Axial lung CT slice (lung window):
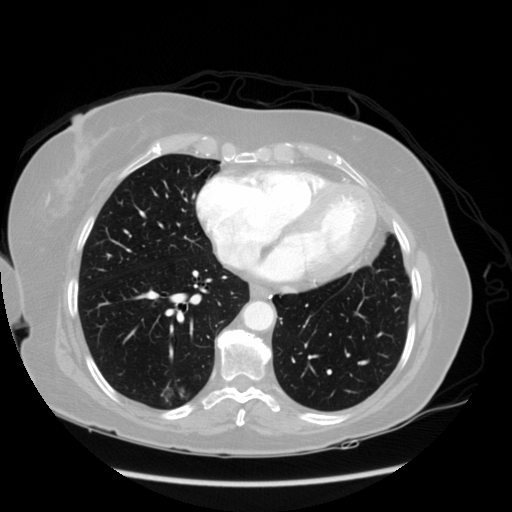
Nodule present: yes
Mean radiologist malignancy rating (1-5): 5